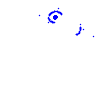
Particle: electron